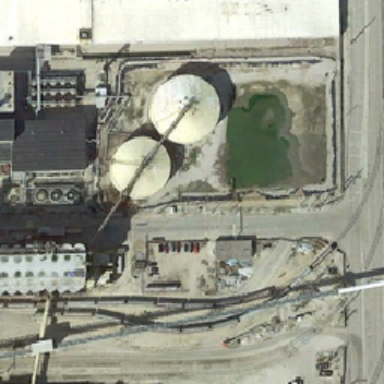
The two reservoirs are close to several buildings and a small pond .